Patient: sex M, age 43
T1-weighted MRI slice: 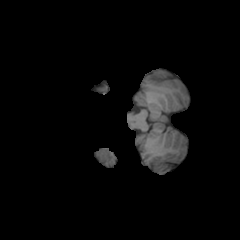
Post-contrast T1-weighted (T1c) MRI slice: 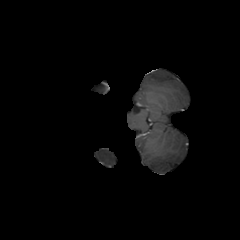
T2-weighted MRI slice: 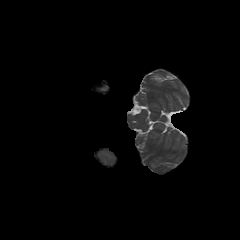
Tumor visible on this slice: no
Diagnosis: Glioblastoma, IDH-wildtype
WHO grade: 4